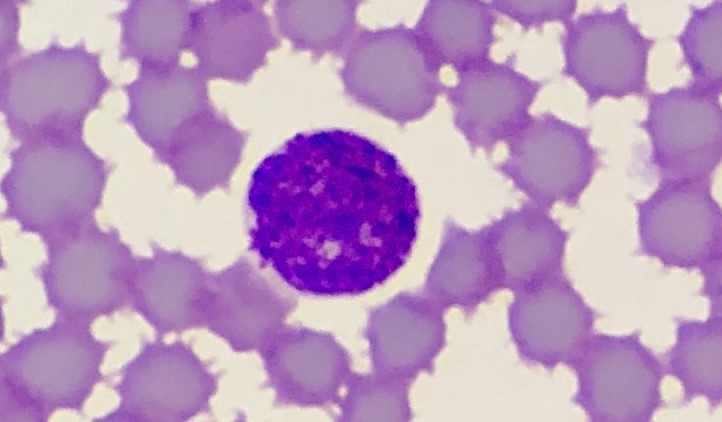
White blood cell type: Basophil